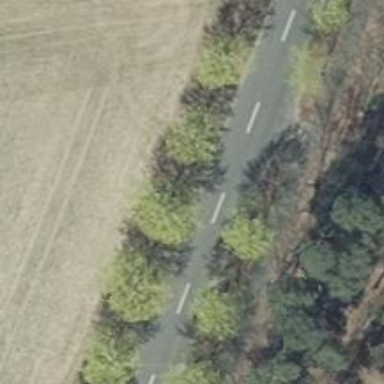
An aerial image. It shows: Unclassified road with asphalt surface.